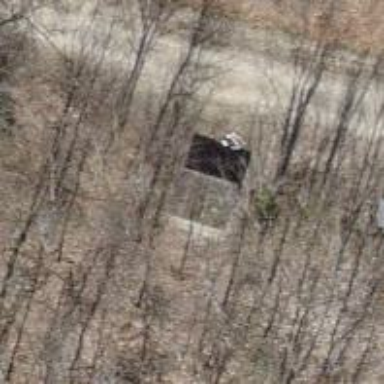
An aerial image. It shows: Picnic shelter designed for outdoor gatherings.